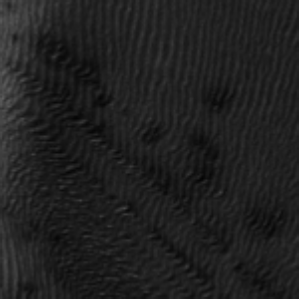
Label: frost